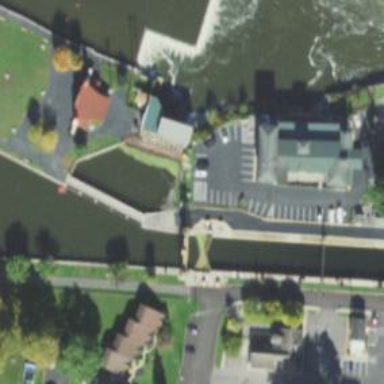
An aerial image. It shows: Lock gate along waterway.